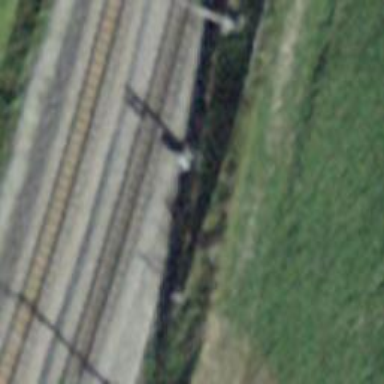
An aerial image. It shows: Railway signal.